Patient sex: M
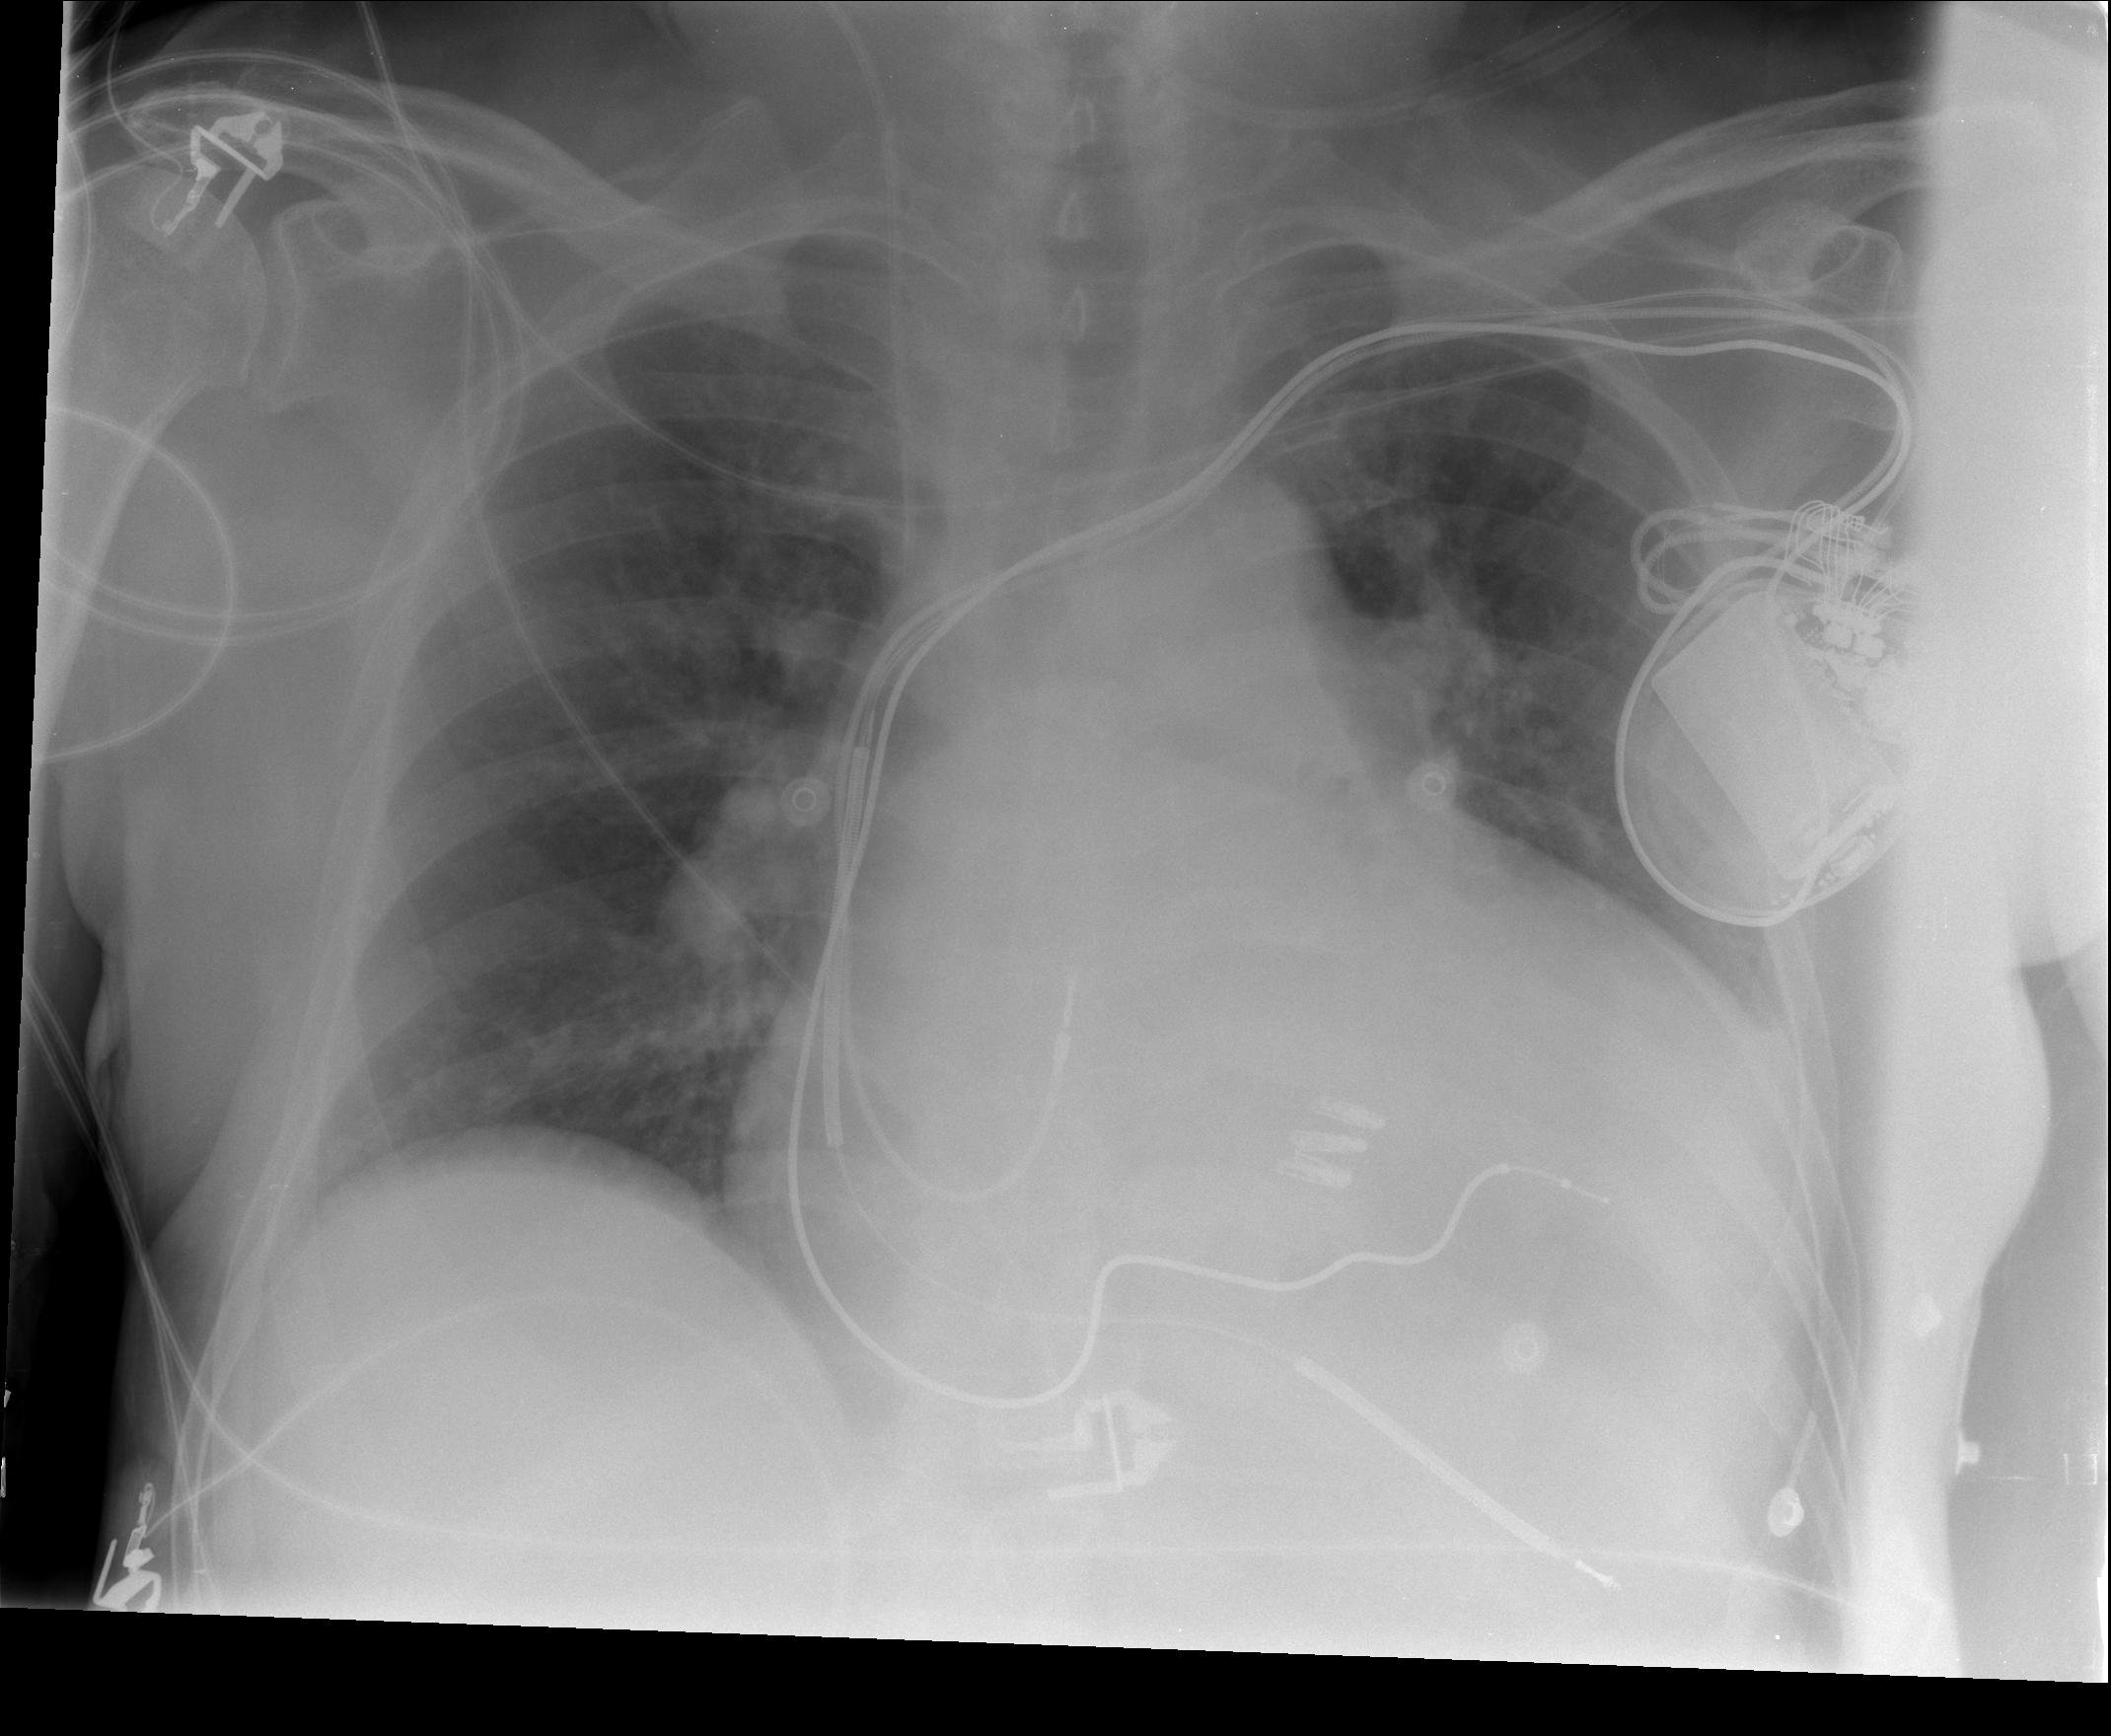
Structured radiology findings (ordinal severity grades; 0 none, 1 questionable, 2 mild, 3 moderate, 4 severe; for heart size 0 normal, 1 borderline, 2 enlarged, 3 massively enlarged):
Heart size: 3
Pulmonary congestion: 1
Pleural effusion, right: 0
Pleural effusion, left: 0
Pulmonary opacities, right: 0
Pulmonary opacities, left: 0
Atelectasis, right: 0
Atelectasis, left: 0